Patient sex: M
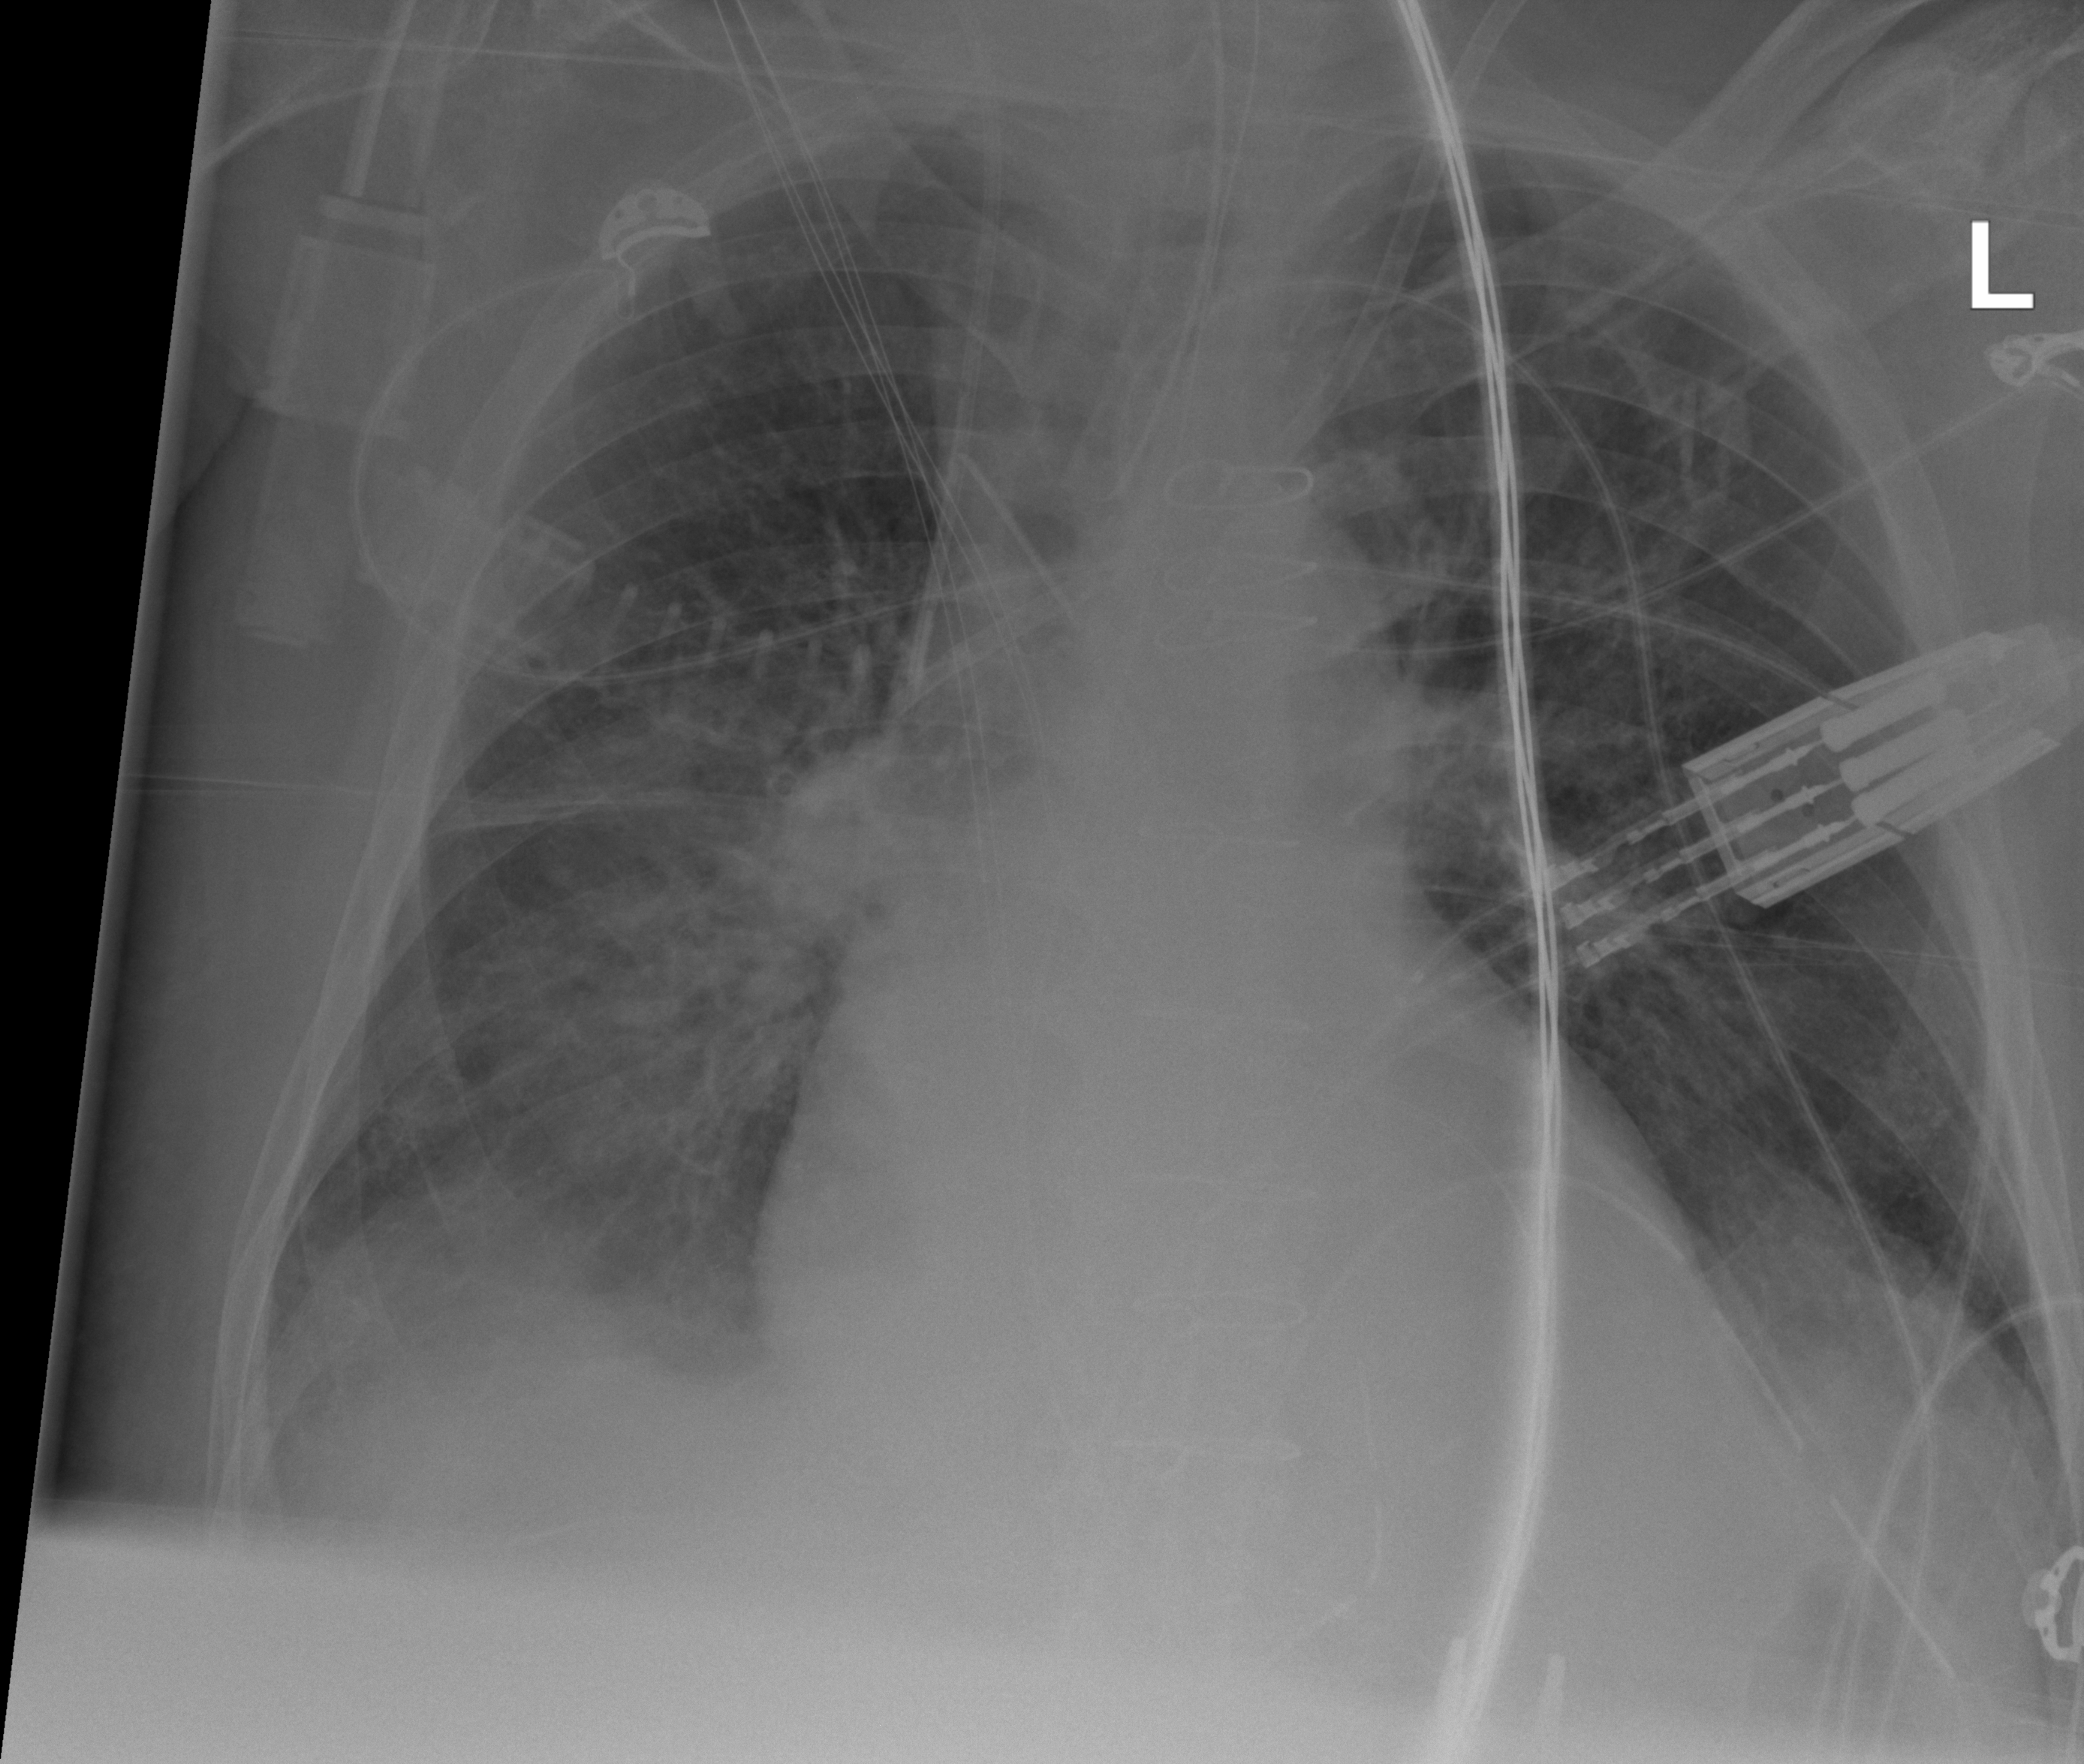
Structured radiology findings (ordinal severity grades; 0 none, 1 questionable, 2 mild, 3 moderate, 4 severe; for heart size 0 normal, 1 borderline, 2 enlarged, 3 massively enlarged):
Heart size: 2
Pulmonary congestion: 0
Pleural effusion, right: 2
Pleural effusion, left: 2
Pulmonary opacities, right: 2
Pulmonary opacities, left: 1
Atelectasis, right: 2
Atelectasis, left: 2